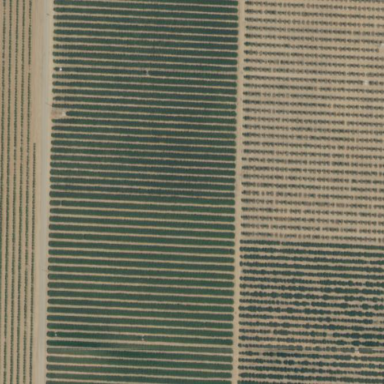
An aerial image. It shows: Orange orchard with rows of orange trees.